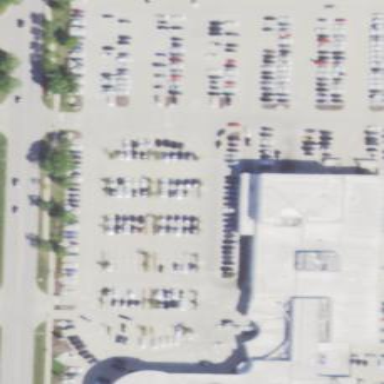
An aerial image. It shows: Retail building with car shop.